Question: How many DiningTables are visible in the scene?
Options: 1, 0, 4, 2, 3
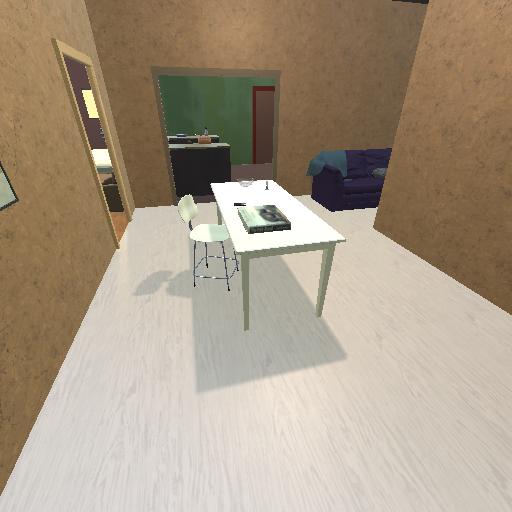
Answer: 1